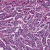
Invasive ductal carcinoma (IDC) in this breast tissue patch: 1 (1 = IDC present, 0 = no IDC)